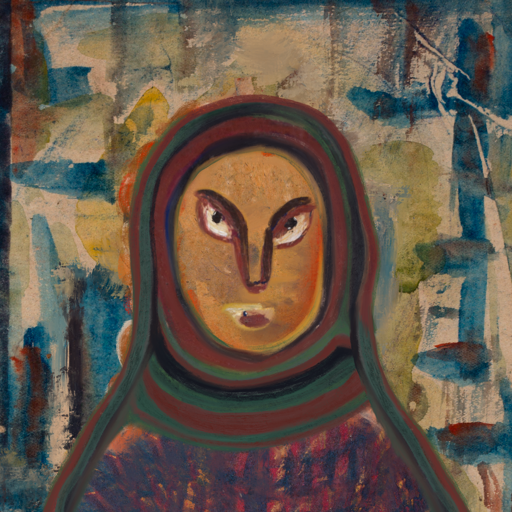
Background: Orphan, Head And Neck Front: In_The_Sun, Face Front: After_Raid, Bust: In_The_Sun, Hair Front: Rupkatha, Head Accessory: After_Raid_Scarf, Second Necklace: Blank, Necklace: Blank, Baby: Blank